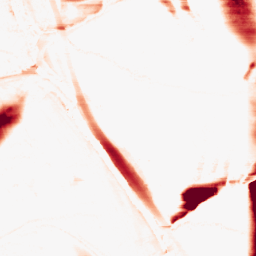
Category: morphological
Decomposition family: morphological_rect
Decomposition parameters: operation: opening
width: 50
height: 5
Upsampling method: linear_exact
Upsampling parameters: scale: 8
Upsampling scale: 8